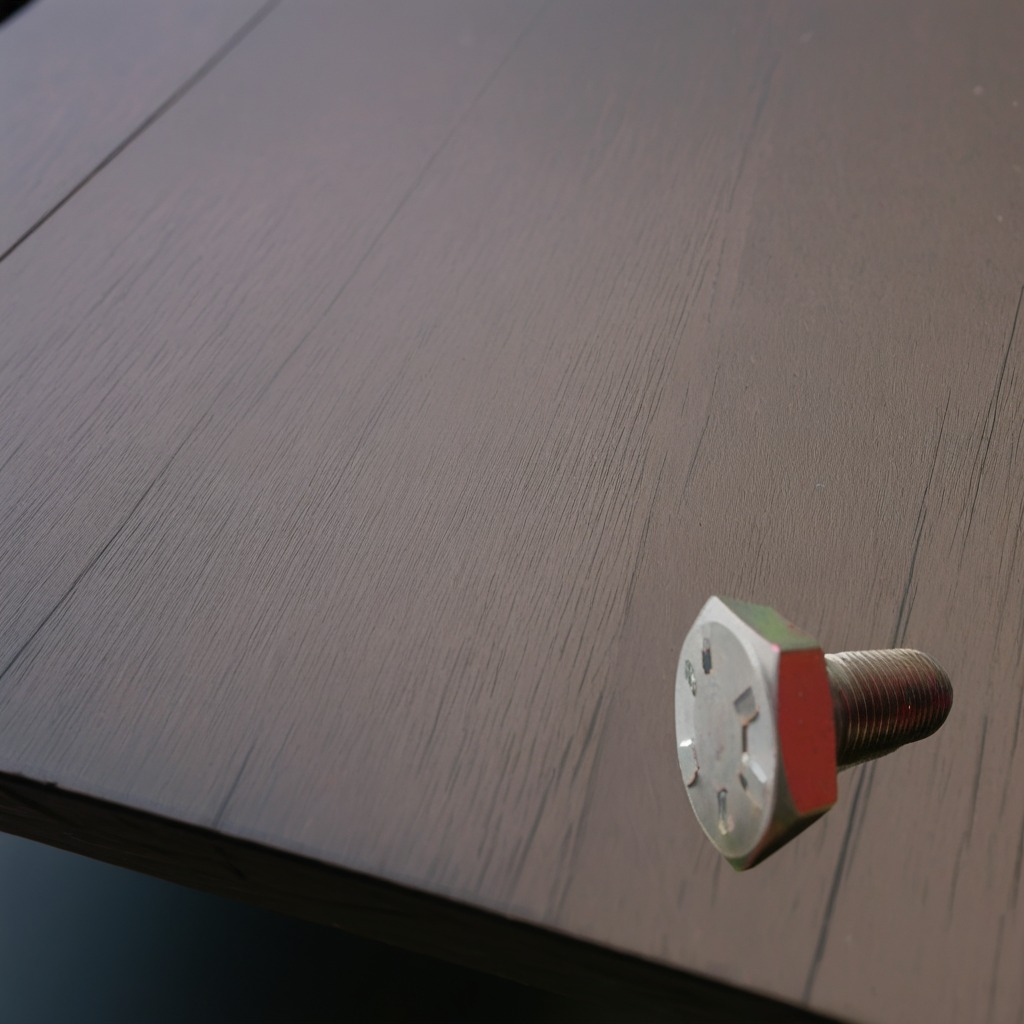
A metal screw is lying on the table.